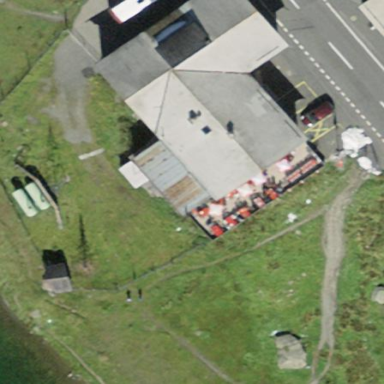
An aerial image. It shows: Outdoor seating area for leisure land.